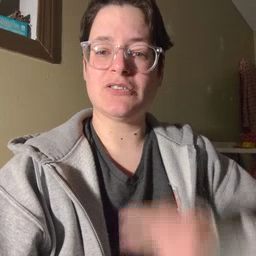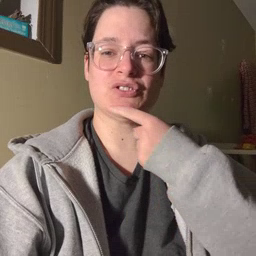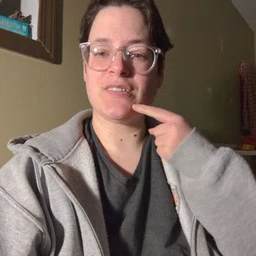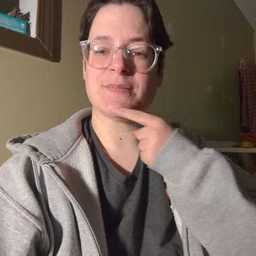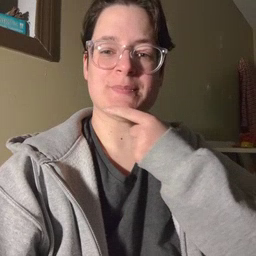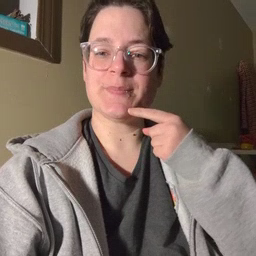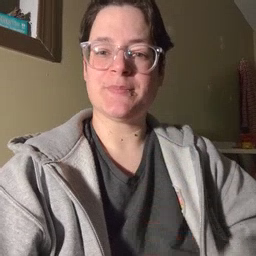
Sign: chin